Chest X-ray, PA view. Patient: 47 years old, sex F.
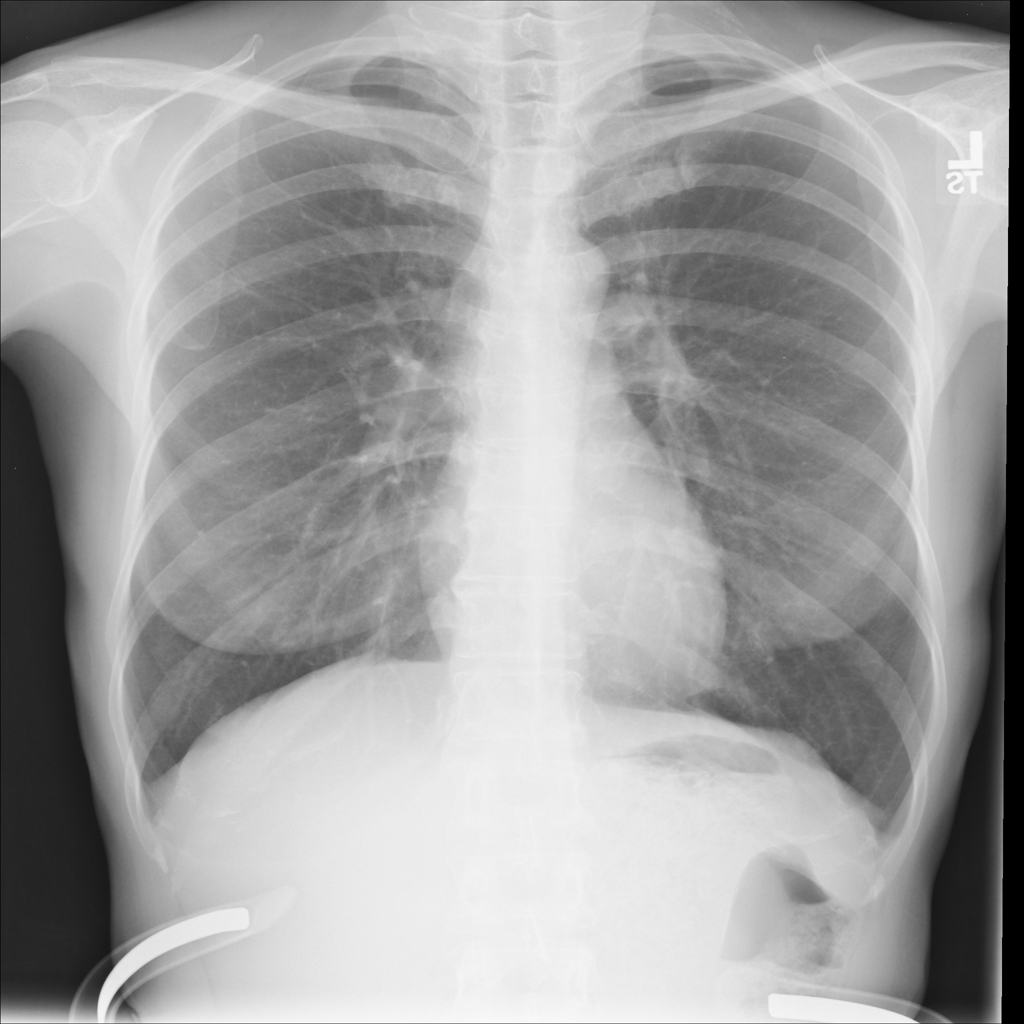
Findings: No Finding